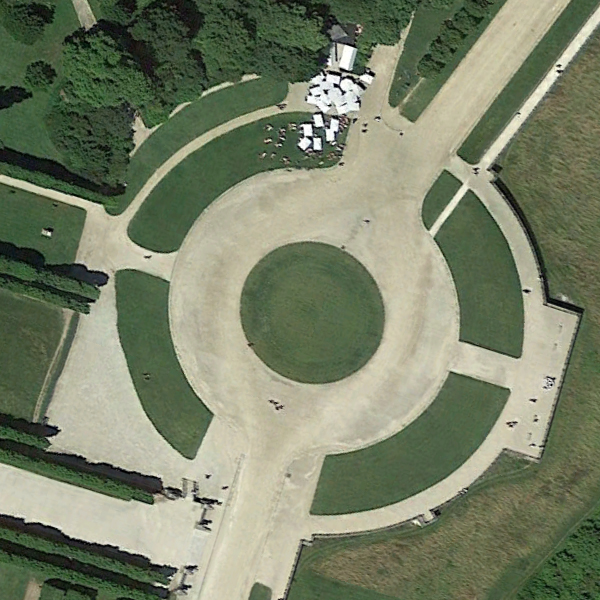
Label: Square